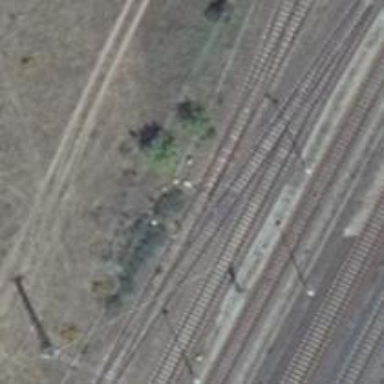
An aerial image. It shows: Railway switch.